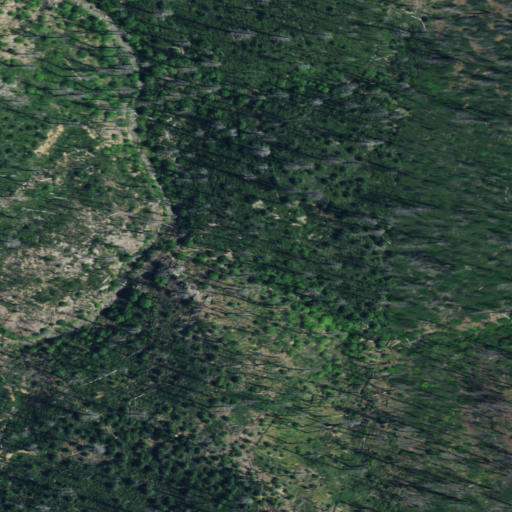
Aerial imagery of valley in California named McFarlane Ravine containing only shrub